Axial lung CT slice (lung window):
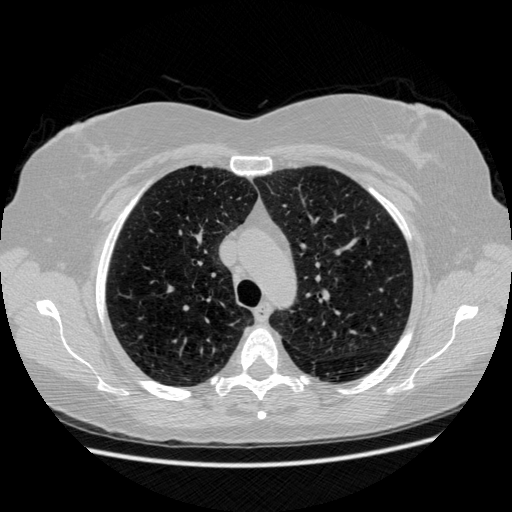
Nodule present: no